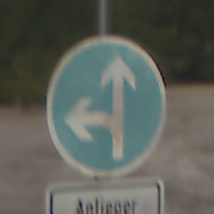
Verkehrszeichen: VorgeschriebeneFahrtrichtungGeradeausOderLinks
Zusatzzeichen unten: PersonengruppenFrei2
Umgebung: Outdoor, Nature
Tageszeit: Midday
Wetter: Clear
Licht: Natural
Jahreszeit: Summer
Kontrast: HighContrast